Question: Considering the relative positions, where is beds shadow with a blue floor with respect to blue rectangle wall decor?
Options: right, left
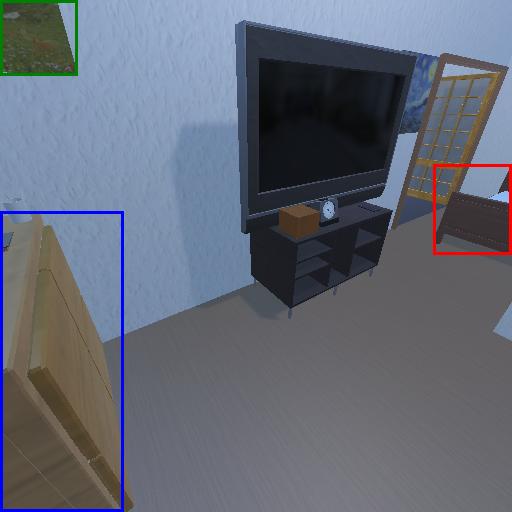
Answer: right